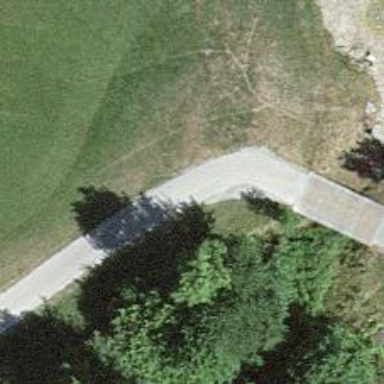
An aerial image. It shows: Path made of paving stones.